Question: I am recently new to CSS and HTML and I have a problem while allocating my block under the header:

I have tried several solutions but I have not succeed. I would appreciate if you could give me a hint with it. Thanks
'''
<! DOCTYPE html>
<html>
<head>
<meta charset="UTF-8">
<title>Title goes here</title>
<meta name="description" content="Description of your site goes here">
<meta name="keywords" content="keyword1, keyword2, keyword3">
<link href="css/style.css" rel="stylesheet" type="text/css">
</head>
<body>
<div class="page">
<div class="header" >
<h1>
<img src="images/img1.jpg" width="250" height="190" float="right" />
<p> SOME TEXT HERE </p>
</h1>
</div>
<div class="topmenu">
<ul>
<li><a href="index.html">Home</a></li>
<li><a href="#">About&nbsp;Us</a></li>
<li><a href="#">What's&nbsp;New</a></li>
<li><a href="#">Services</a></li>
<li><a href="#">Contact</a></li>
<li><a href="#">Resources</a></li>
<li><a href="#">Links</a></li>
</ul>
</div>
</body>
</html>
'''
And my CSS CODE:
'''
body {
font-family: sans-serif,Arial;
font-size: 12px;
color: #000000;
margin: 0px;
background-color:#d9d7d7;
}
h1, h2, h3, h4, h5, h6, p, ul, ol, li, form, input, textarea {
padding: 0px;
margin: 0px;
color: black;
}
a {
color: #072FCF;
text-decoration: underline;
}
a:hover {
color: #072FCF;
text-decoration: none;
}
.main-out {
background-image: url(../images/trans.png);
background-position: center top;
width: 100%;
float: left;
}
.main {
width: 1000px;
margin: 0px auto;
}
.page {
width: 1000px;
float: left;
padding: 42px 0px 0px 0px;
position: center;
}
.header {
position:absolute;
top:42px;
margin-left:-500px;
left:50%;
width: 1000px;
height: 200px;
background-color: white;
border-style: solid solid none solid;
border-width: thick;
}
.header h1{
display: inline;
text-align: left;
font-family: cursive;
font-size: 45px;
color: black;
}
.header img {
display: block;
float: left;
}
.header p {
line-height: 190px; /* Here is the trick... line-height = image height */
}
.topmenu {
position:absolute;
background-color: black;
width: 1000px;
height: 37px;
border: 1px solid #000000;
}
.topmenu ul {
width: 100%;
height: 37px;
list-style-type: none;
}
.topmenu ul li {
height: 37px;
float: left;
padding-right: 24px;
padding-left: 24px;
}
.topmenu ul li a {
font-family: Arial, Helvetica, sans-serif;
font-size: 12px;
font-weight: bold;
line-height: 37px;
color: #FFFFFF;
text-decoration: none;
display: block;
height: 37px;
float: left;
padding-right: 21px;
padding-left: 21px;
}
.topmenu ul li a:hover {
background-image: url(../images/menu-hov.jpg);
background-repeat: repeat-x;
background-position: left top;
}
'''
Thanks
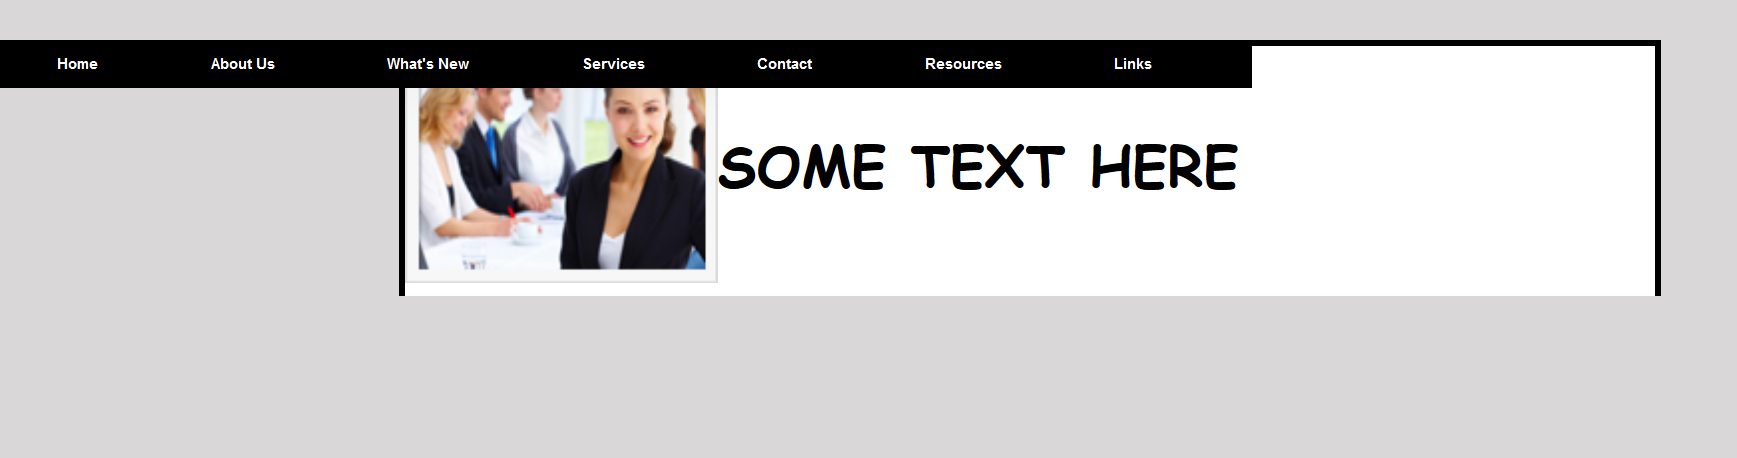
Answer: I have made several changes to your html/css:
'''
body {
font-family: sans-serif, Arial;
font-size: 12px;
color: #000000;
margin: 0px;
background-color:#d9d7d7;
}
h1, h2, h3, h4, h5, h6, p, ul, ol, li, form, input, textarea {
padding: 0px;
margin: 0px;
color: black;
}
a {
color: #072FCF;
text-decoration: underline;
}
a:hover {
color: #072FCF;
text-decoration: none;
}
.main-out {
background-image: url(../images/trans.png);
background-position: center top;
width: 100%;
float: left;
}
.main {
width: 1000px;
margin: 0px auto;
}
.page {
width: 1000px;
margin: 0 auto;
}
.header {
position: relative;
width: 1000px;
height: 200px;
background-color: white;
border-style: solid solid none solid;
border-width: thick;
}
.header h1 {
display: inline;
text-align: left;
font-family: cursive;
font-size: 45px;
color: black;
}
.header img {
display: block;
float: left;
}
.header p {
line-height: 190px;
/* Here is the trick... line-height = image height */
}
.topmenu {
position:relative;
background-color: black;
width: 1000px;
height: 37px;
border: 1px solid #000000;
padding-right: 8px;
}
.topmenu ul {
width: 100%;
height: 37px;
list-style-type: none;
}
.topmenu ul li {
height: 37px;
float: left;
padding-right: 24px;
padding-left: 24px;
}
.topmenu ul li a {
font-family: Arial, Helvetica, sans-serif;
font-size: 12px;
font-weight: bold;
line-height: 37px;
color: #FFFFFF;
text-decoration: none;
display: block;
height: 37px;
float: left;
padding-right: 21px;
padding-left: 21px;
}
.topmenu ul li a:hover {
background-image: url(../images/menu-hov.jpg);
background-repeat: repeat-x;
background-position: left top;
}
'''
'''
<body>
<div class="page">
<div class="topmenu">
<ul>
<li><a href="index.html">Home</a>
</li>
<li><a href="#">About&nbsp;Us</a>
</li>
<li><a href="#">What's&nbsp;New</a>
</li>
<li><a href="#">Services</a>
</li>
<li><a href="#">Contact</a>
</li>
<li><a href="#">Resources</a>
</li>
<li><a href="#">Links</a>
</li>
</ul>
</div>
<div class="header">
<h1>
<img src="images/img1.jpg" width="250" height="190" float="right" />
<p> SOME TEXT HERE </p>
</h1>
</div>
</body>
'''